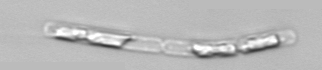
Label: Guinardia_striata